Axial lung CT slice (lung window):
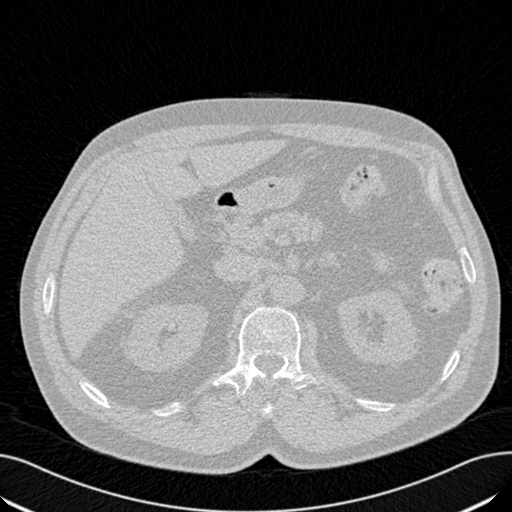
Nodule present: no